在 $\text{Rt}\triangle ABC$ 中，$\angle ACB = 90^\circ$，$AC = 1$，$BC = 3$。

(1) 问题发现
如图 1，将 $\triangle CAB$ 绕点 $C$ 按逆时针方向旋转 $90^\circ$ 得到 $\triangle CDE$，连接 $AD$，$BE$，线段 $AD$ 与 $BE$ 的数量关系是 \underline{\quad\quad\quad}，$AD$ 与 $BE$ 的位置关系是 \underline{\quad\quad\quad}。
\vspace{2em}
(2) 类比探究
将 $\triangle CAB$ 绕点 $C$ 按逆时针方向旋转任意角度得到 $\triangle CDE$，连接 $AD$，$BE$，线段 $AD$ 与 $BE$ 的数量关系、位置关系与 (1) 中结论是否一致？若 $AD$ 交 $CE$ 于点 $N$，请结合图 2 说明理由。
\vspace{2em}
(3) 迁移应用
如图 3，将 $\triangle CAB$ 绕点 $C$ 旋转一定角度得到 $\triangle CDE$，当点 $D$ 落到 $AB$ 边上时，连接 $BE$，求线段 $BE$ 的长。
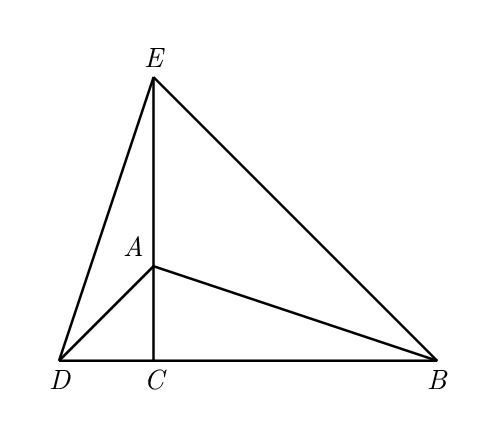
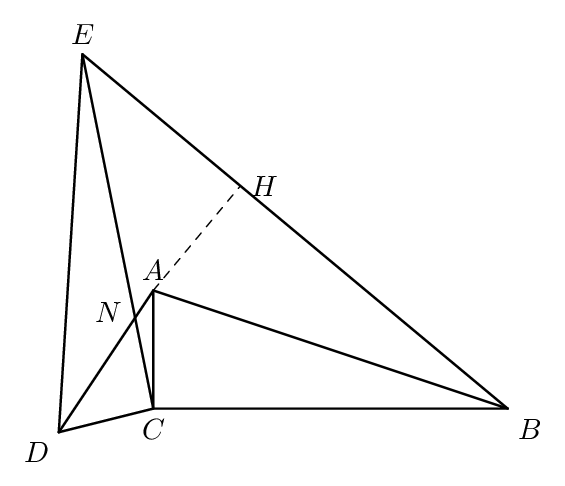
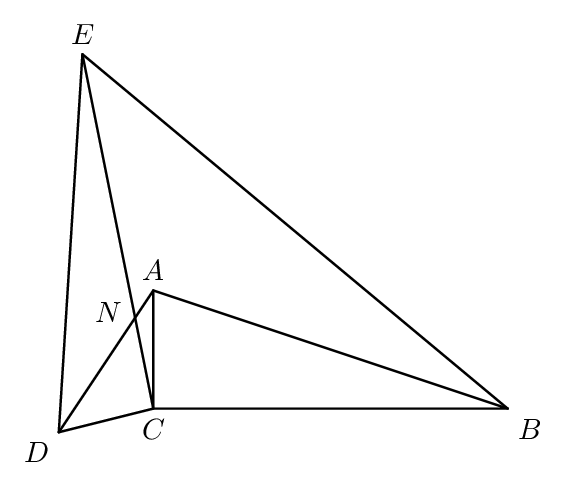
【解答】
\noindent 【答案】(1)$BE = 3AD$，$AD \perp BE$
\noindent (2)一致，理由见解析
\noindent (3)$\dfrac{3\sqrt{10}}{5}$

\vspace{0.5em}
\noindent 【分析】
\noindent (1)延长$DA$交$BE$于点$H$，由旋转可得$CD = AC = 1$，$CE = BC = 3$，$\angle ACD = \angle ACB = 90^\circ$，即得$AD = \sqrt{AC^2 + CD^2} = \sqrt{2}$，$BE = \sqrt{BC^2 + CE^2} = 3\sqrt{2}$，得到$BE = 3AD$，再根据等腰直角三角形的性质可得$\angle ADC = \angle DAC = 45^\circ$，$\angle CBE = \angle CEB = 45^\circ$，即可得$\angle BHD = 180^\circ - \angle ADC - \angle CBE = 90^\circ$，即可求解；

\noindent (2)延长$DA$交$BE$于点$H$，可证$\triangle ACD \sim \triangle BCE$，得到$\dfrac{AD}{BE} = \dfrac{AC}{BC} = \dfrac{1}{3}$，$\angle ADC = \angle BEC$，进而根据三角形内角和定理得到$\angle EHN = \angle DCN = 90^\circ$，即可求证；

\noindent (3)过点$C$作$CN \perp AB$于点$N$，由等腰三角形的性质可得$AN = ND = \dfrac{1}{2}AD$，利用勾股定理可得$AB = \sqrt{AC^2 + BC^2} = \sqrt{10}$，进而由$\triangle ACN \sim \triangle ABC$得到$AN = \dfrac{\sqrt{10}}{10}$，即得到$AD = 2AN = \dfrac{\sqrt{10}}{5}$，再根据(2)的结论即可求解。

\vspace{0.5em}
\noindent 【详解】
\noindent (1)解：如图，延长$DA$交$BE$于点$H$，

\noindent $\because$将$\triangle CAB$绕点$C$按逆时针方向旋转$90^\circ$得到$\triangle CDE$，
\noindent $\therefore CD = AC = 1$，$CE = BC = 3$，$\angle ACD = \angle ACB = 90^\circ$，
\noindent $\therefore AD = \sqrt{AC^2 + CD^2} = \sqrt{1^2 + 1^2} = \sqrt{2}$，$BE = \sqrt{BC^2 + CE^2} = \sqrt{3^2 + 3^2} = 3\sqrt{2}$，
\noindent $\therefore BE = 3AD$；

\noindent $\because CD = AC$，$CE = BC$，$\angle ACD = \angle ACB = 90^\circ$，
\noindent $\therefore \angle ADC = \angle DAC = 45^\circ$，$\angle CBE = \angle CEB = 45^\circ$，
\noindent $\therefore \angle BHD = 180^\circ - \angle ADC - \angle CBE = 180 - 45^\circ - 45^\circ = 90^\circ$，
\noindent $\therefore AD \perp BE$，
\noindent 故答案为：$BE = 3AD$，$AD \perp BE$；

\vspace{0.5em}
\noindent (2)解：线段$AD$与$BE$的数量关系、位置关系与(1)中结论一致，理由如下：
\noindent 延长$DA$交$BE$于点$H$，如图所示，

\noindent $\because$将$\triangle CAB$绕点$C$旋转得到$\triangle CDE$，
\noindent $\therefore CD = AC = 1$，$CE = BC = 3$，$\angle ACD = \angle BCE$，$\angle DCE = \angle ACB = 90^\circ$，
\noindent $\therefore \dfrac{AC}{BC} = \dfrac{CD}{CE} = \dfrac{1}{3}$，
\noindent $\therefore \triangle ACD \sim \triangle BCE$，
\noindent $\therefore \dfrac{AD}{BE} = \dfrac{AC}{BC} = \dfrac{1}{3}$，$\angle ADC = \angle BEC$，
\noindent $\therefore BE = 3AD$，

\noindent 又$\because \angle ENH = \angle CND$，$\angle HEN + \angle ENH + \angle EHN = 180^\circ$，$\angle CND + \angle CDN + \angle DCN = 180^\circ$，
\noindent $\therefore \angle EHN = \angle DCN = 90^\circ$，
\noindent $\therefore AD \perp BE$；

\vspace{0.5em}
\noindent (3)解：过点$C$作$CN \perp AB$于点$N$，如图所示，

\noindent 由旋转可知，$AC = CD$，
\noindent $\therefore AN = ND = \dfrac{1}{2}AD$，

\noindent $\because$在$\text{Rt}\triangle ABC$中，$\angle ACB = 90^\circ$，$AC = 1$，$BC = 3$，
\noindent $\therefore AB = \sqrt{AC^2 + BC^2} = \sqrt{1^2 + 3^2} = \sqrt{10}$，
\noindent $\because \angle ANC = \angle ACB = 90^\circ$，$\angle A = \angle A$，
\noindent $\therefore \triangle ACN \sim \triangle ABC$，
\noindent $\therefore \dfrac{AN}{AC} = \dfrac{AC}{AB}$，
\noindent 即$\dfrac{AN}{1} = \dfrac{1}{\sqrt{10}}$，
\noindent $\therefore AN = \dfrac{\sqrt{10}}{10}$，
\noindent $\therefore AD = 2AN = \dfrac{\sqrt{10}}{5}$，
\noindent $\therefore BE = 3AD = \dfrac{3\sqrt{10}}{5}$。

\vspace{0.5em}
\noindent 【点睛】本题考查了旋转的性质，相似三角形的判定和性质，三角形内角和定理，勾股定理，等腰三角形的性质等，正确作出辅助线是解题的关键。

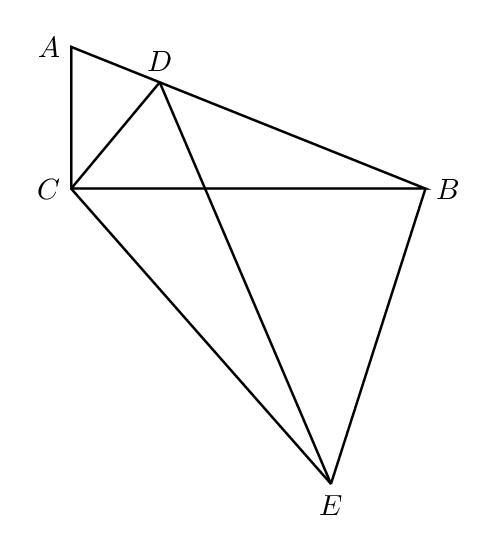
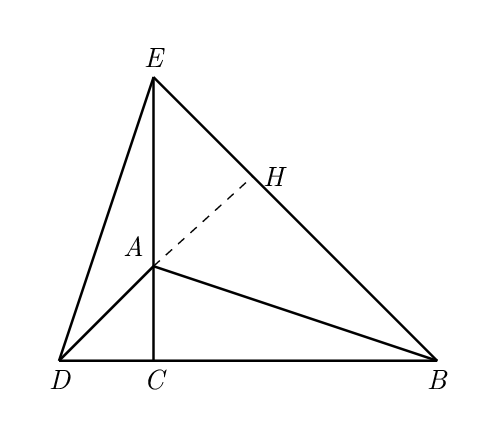
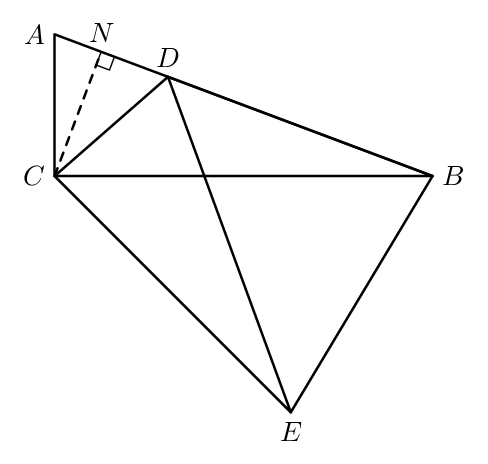